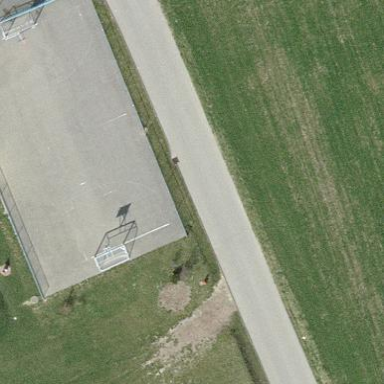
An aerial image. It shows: Pitch for leisure activities.